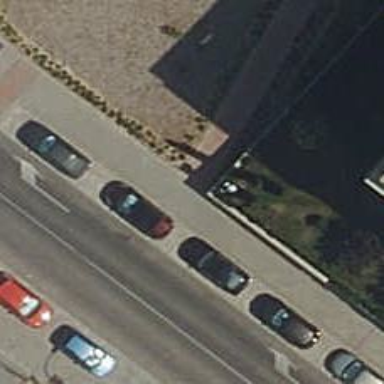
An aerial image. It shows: Sidewalk.